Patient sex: M
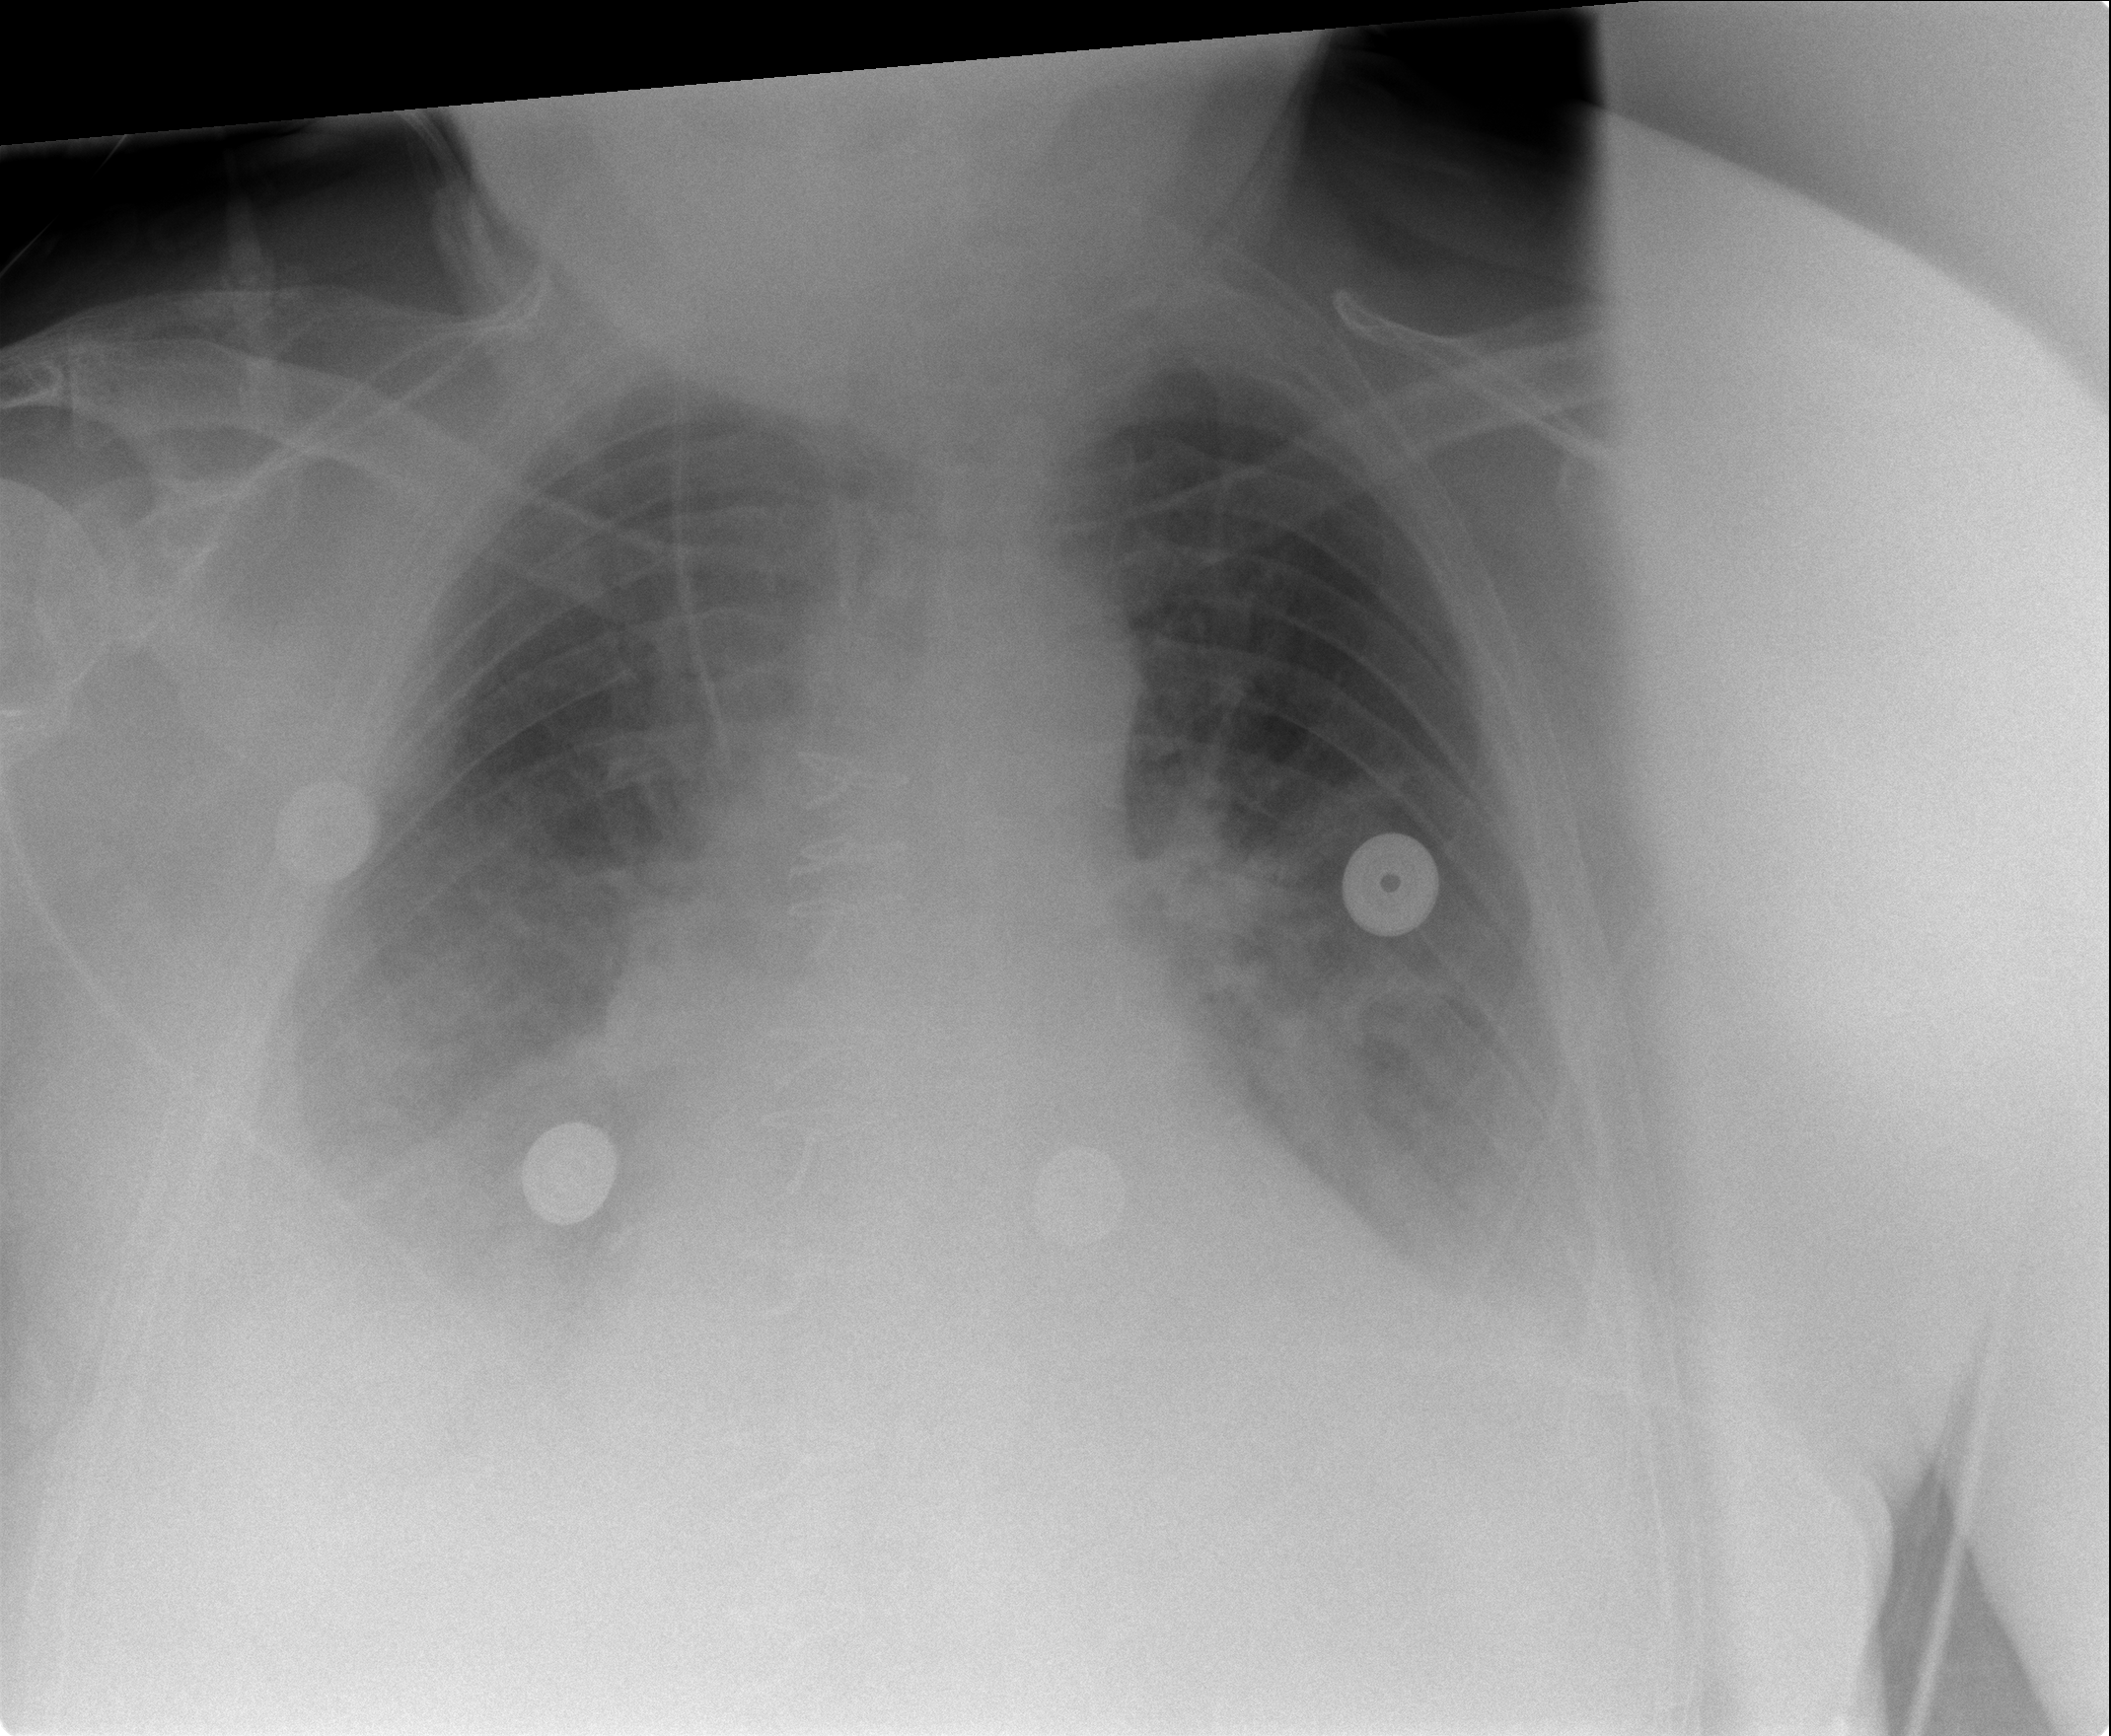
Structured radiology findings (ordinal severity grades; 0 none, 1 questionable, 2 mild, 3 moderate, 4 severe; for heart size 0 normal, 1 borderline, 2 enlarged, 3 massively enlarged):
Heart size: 0
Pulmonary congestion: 0
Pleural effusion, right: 2
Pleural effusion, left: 2
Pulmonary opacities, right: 1
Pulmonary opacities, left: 1
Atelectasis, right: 0
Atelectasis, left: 0